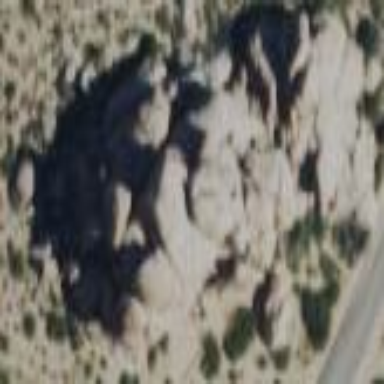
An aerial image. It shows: Landscape dominated by bare rock.